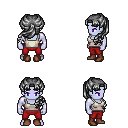
a pixel art fantasy rpg character, male body template, dark elf, purple skin, white pirate shirt, red pants, gray princess hairstyle, brown shoes, four views (front, back, left, right), 2x2 character sprite sheet, small pixel art, hard edges, no anti-aliasing